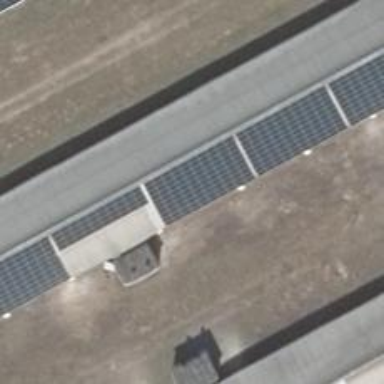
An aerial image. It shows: Solar-powered generator using photovoltaic technology. This small installation generates electricity through solar photovoltaic panels.